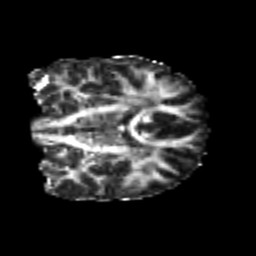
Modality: FA
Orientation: coronal
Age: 24
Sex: male
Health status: healthy
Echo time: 0.074 s